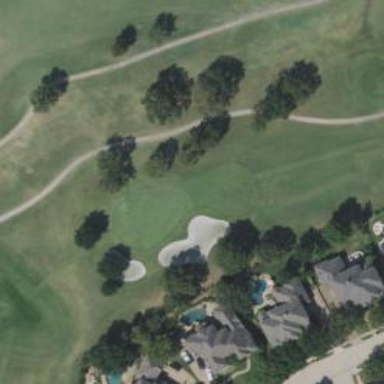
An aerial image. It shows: Golf hole.